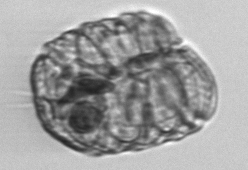
Label: Polykrikos